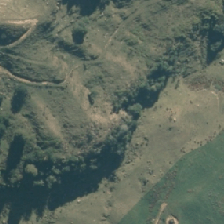
Land cover: broadleaved_indigenous_hardwood